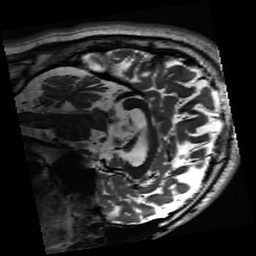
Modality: inplaneT2
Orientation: sagittal